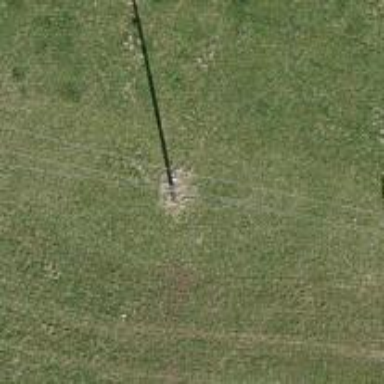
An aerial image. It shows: Power pole.